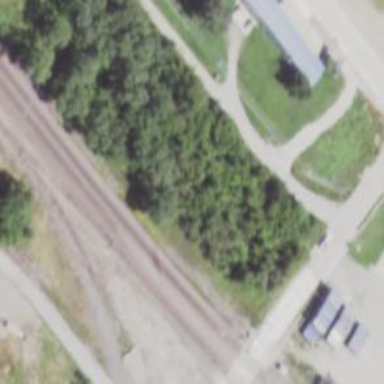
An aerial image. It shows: Abandoned railway.